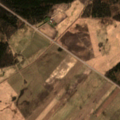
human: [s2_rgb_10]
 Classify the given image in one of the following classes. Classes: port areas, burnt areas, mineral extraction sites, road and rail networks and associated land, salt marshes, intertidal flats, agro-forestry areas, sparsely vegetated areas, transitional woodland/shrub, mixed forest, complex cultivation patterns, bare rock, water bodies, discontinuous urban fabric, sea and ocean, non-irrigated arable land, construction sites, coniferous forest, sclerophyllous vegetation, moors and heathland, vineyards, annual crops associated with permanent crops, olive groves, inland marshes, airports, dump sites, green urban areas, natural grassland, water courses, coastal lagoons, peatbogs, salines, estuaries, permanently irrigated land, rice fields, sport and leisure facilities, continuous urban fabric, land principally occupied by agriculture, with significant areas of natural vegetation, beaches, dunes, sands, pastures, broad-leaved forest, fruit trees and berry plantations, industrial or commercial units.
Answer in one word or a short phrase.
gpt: non-irrigated arable land, pastures, coniferous forest, mixed forest